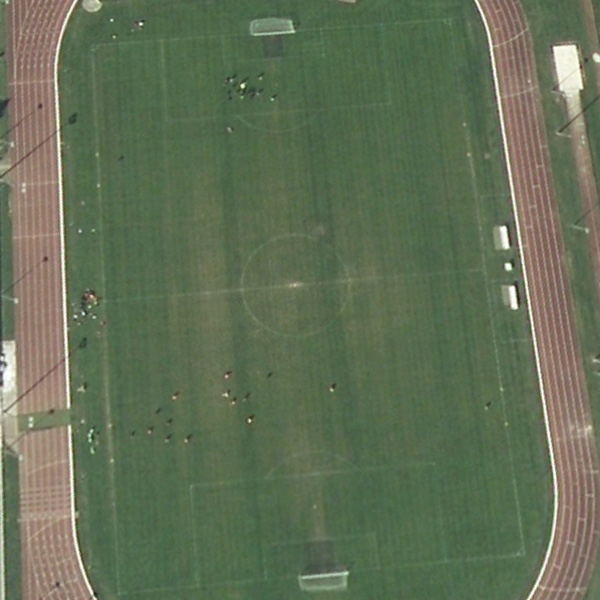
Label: Playground